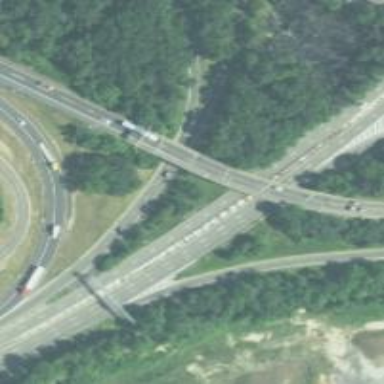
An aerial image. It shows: Bridge at interchange junction on motorway link.